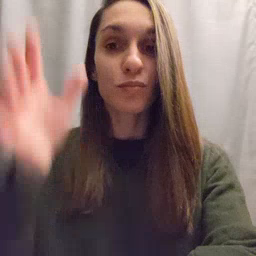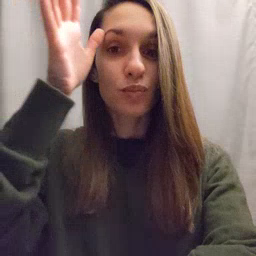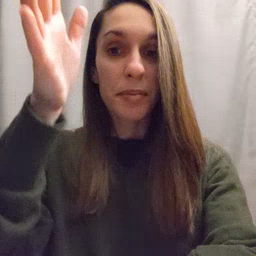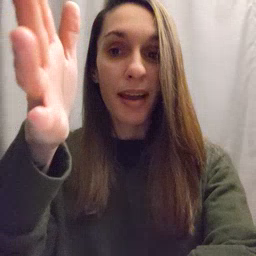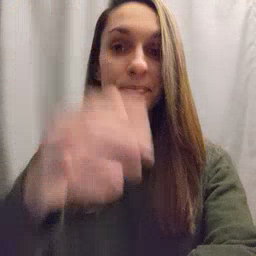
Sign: grandpa